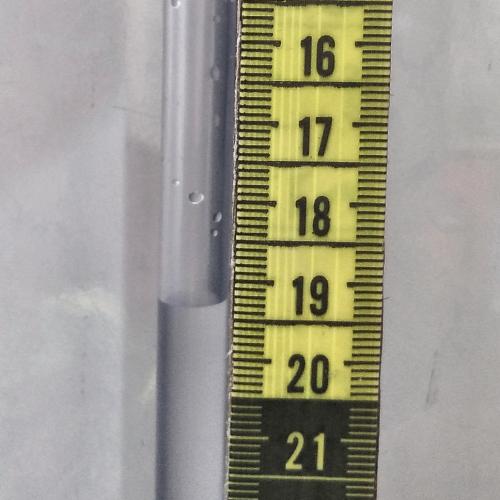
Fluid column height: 19.3 cm